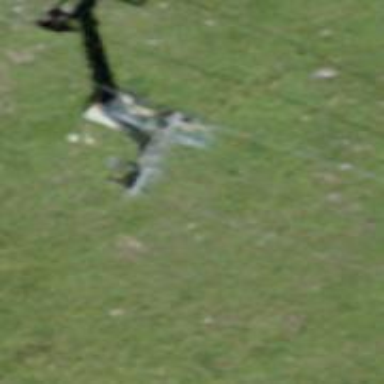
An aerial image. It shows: Pylon for aerialway.